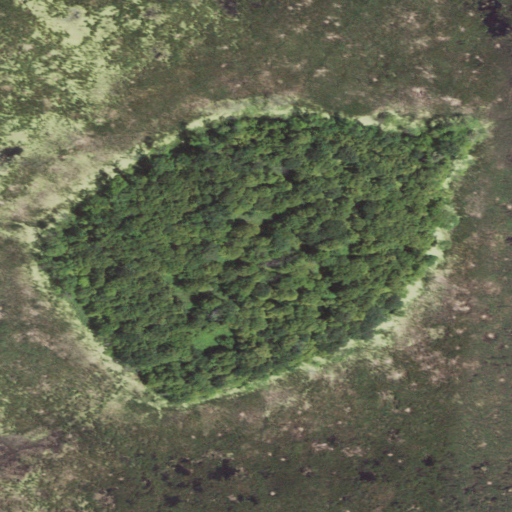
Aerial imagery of island in Minnesota named Monson Island containing herbaceous wetlands, deciduous forest, and open water